Brain MRI, t2w sequence, axial 2D slice.
Patient: age 33, sex F, weight 78 kg, height 1.78 m
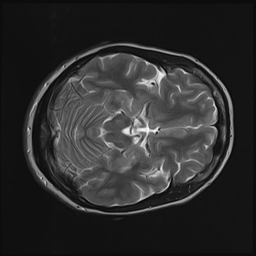